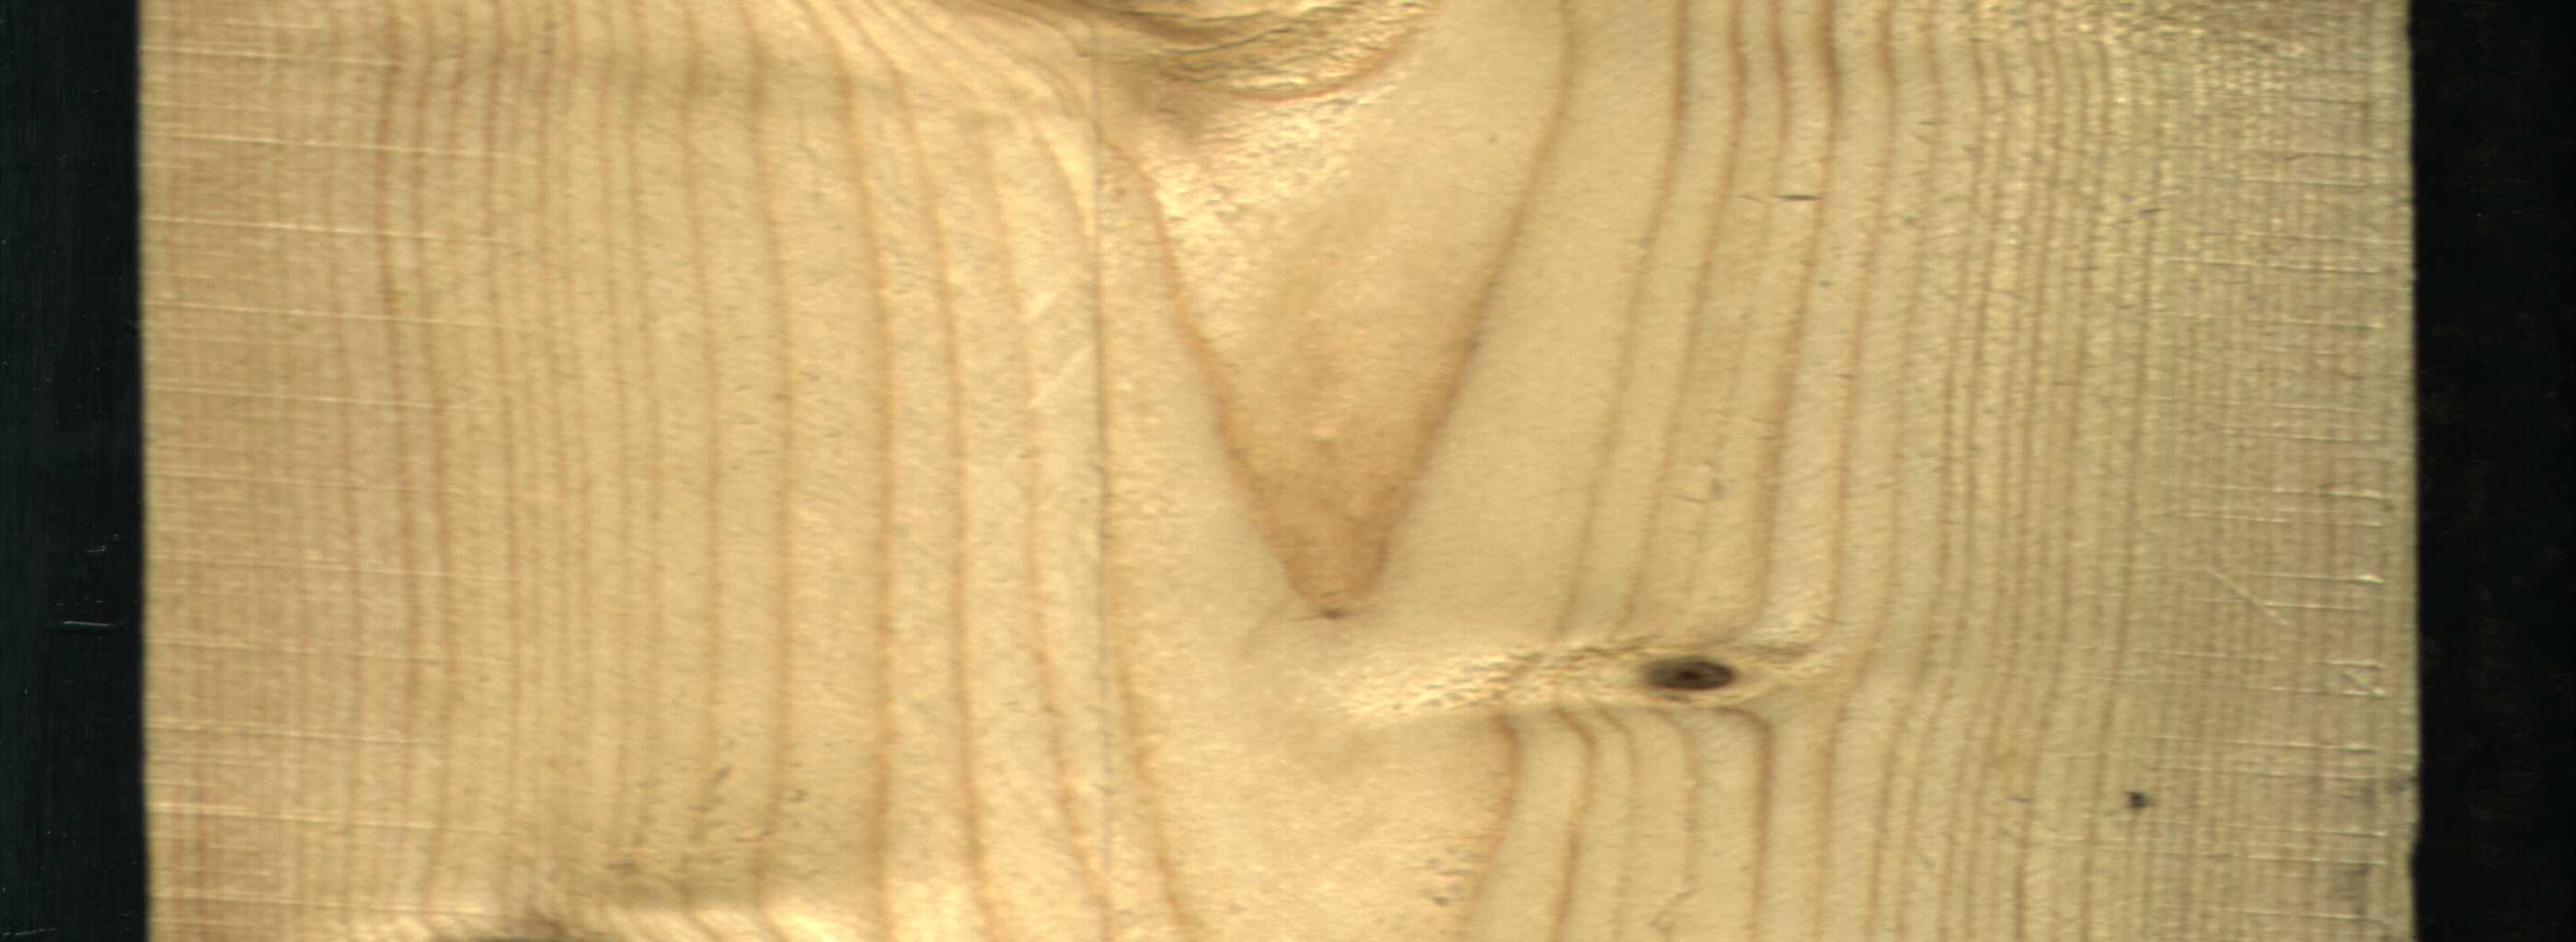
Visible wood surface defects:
Dead_Knot